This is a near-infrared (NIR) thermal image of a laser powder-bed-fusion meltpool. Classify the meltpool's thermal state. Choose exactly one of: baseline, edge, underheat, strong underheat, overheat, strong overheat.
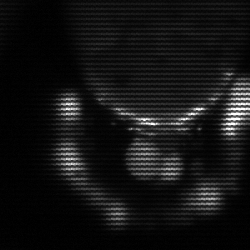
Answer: edge